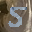
Label: 5